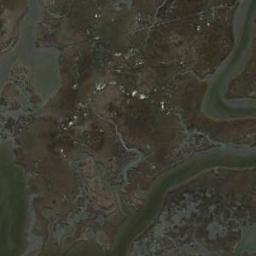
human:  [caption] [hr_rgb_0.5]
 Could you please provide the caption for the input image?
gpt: There is a large area of ​​dense brown bare land in a lake in a wetland .

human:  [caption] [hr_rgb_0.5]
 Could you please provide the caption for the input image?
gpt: Many waters of different sizes are surrounded by wetlands .

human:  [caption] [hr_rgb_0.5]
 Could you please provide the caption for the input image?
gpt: There are small creeks in the middle of this wetland .

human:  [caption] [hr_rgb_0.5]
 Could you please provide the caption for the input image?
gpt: The wetland consists of bare land and water .

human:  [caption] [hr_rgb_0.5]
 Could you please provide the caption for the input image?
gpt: There are many green areas and water areas on the wetland .